Question: The code I am using is appearing fine in FF but in IE, it resorts to the legend appearing almost in the fieldset with no space for the legend after the fieldset. I have included pic so you can see exact problem. I would be grateful if someone could show me where I am going wrong as I have spent 2 days trying to sort this. Thanks
Complete code layout: <URL>
'''
legend {
background:#00C621; color:#fff;
font:17px/21px Calibri, Arial, Helvetica, sans-serif;
padding:0 10px; margin:-26px 0 -5px -11px;
font-weight:bold; border:1px solid #fff;
border-color:#e5e5c3 #505014 #666661 #e5e5c3; cursor: pointer;
}
fieldset.action {
background:#9da2a6;
border-color:#e5e5e5 #797c80 #797c80 #e5e5e5;
margin-top:-20px;
}
fieldset {
background:#f2f2e6;
padding: 0 10px 10px 10px;
border:1px solid #fff;
border-color:#666661 #fff #666661 #fff;
margin-bottom:20px; width:450px;
}
'''

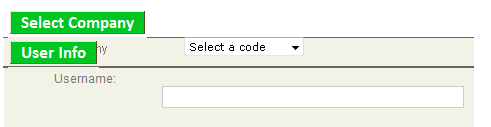
Answer: You need to add a larger bottom margin to your 'fieldset' and make it 'display:block'. Live example: <URL>
'''
fieldset{
display:block;
margin: 0 0 30px;
}
'''